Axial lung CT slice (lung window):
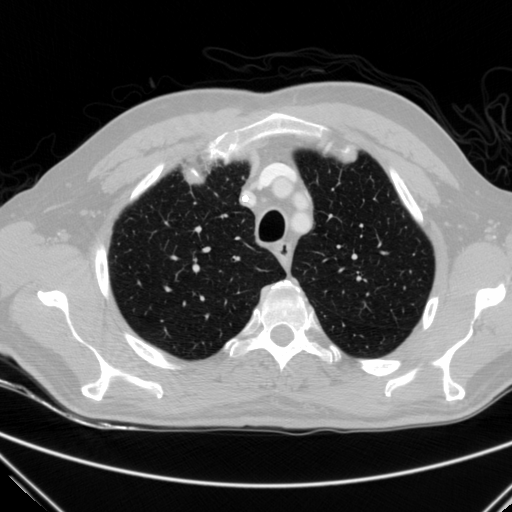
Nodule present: no